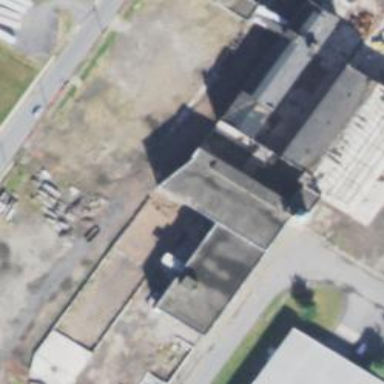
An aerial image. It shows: Manufacturing building.